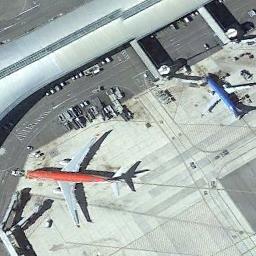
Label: airplane